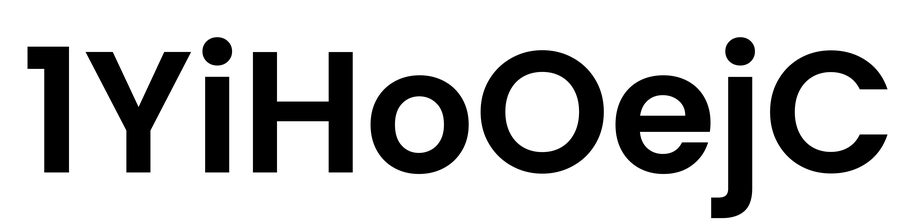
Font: Poppins-SemiBold